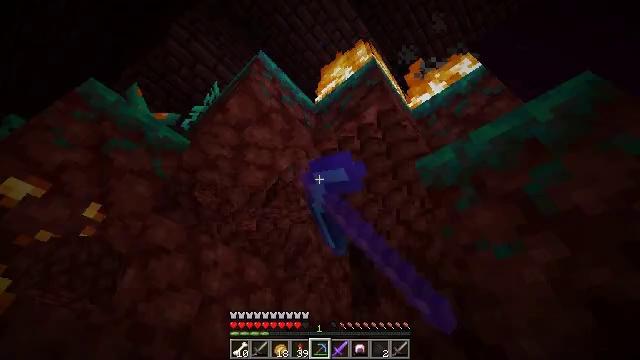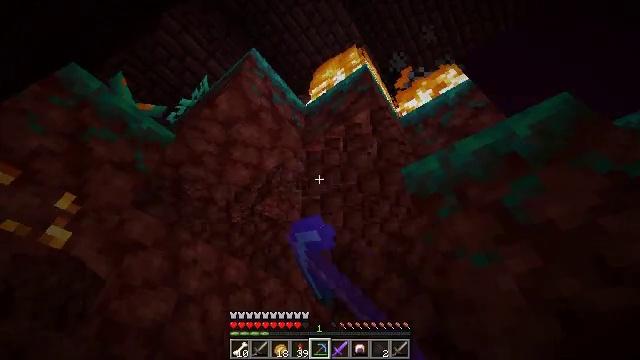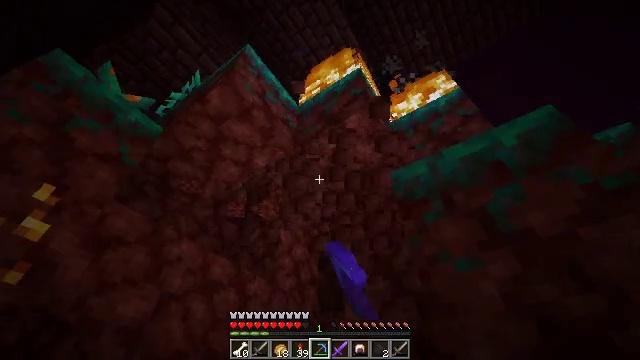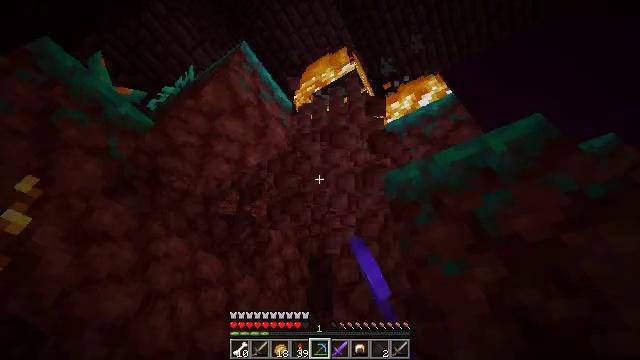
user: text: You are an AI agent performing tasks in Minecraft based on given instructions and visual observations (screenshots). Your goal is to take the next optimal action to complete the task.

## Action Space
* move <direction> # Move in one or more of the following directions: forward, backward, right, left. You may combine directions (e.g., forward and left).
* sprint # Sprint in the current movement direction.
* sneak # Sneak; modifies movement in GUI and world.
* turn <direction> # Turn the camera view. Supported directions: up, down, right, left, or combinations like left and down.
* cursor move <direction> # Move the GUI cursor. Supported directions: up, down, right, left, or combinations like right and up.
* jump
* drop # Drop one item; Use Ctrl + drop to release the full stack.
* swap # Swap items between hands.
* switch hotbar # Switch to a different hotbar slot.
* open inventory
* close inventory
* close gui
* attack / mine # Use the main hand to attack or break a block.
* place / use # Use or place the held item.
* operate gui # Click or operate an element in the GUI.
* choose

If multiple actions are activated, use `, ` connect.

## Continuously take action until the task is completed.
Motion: motion action
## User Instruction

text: Gather warped nylium from the ground.
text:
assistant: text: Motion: turn right, attack / mine
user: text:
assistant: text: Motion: turn right, attack / mine
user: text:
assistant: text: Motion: turn right, attack / mine
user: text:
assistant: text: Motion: attack / mine